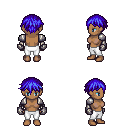
a pixel art fantasy rpg character, female body template, human, dark skin, steel arm armor, white pants, blue short bangs hairstyle, metal gloves, four views (front, back, left, right), 2x2 character sprite sheet, small pixel art, hard edges, no anti-aliasing